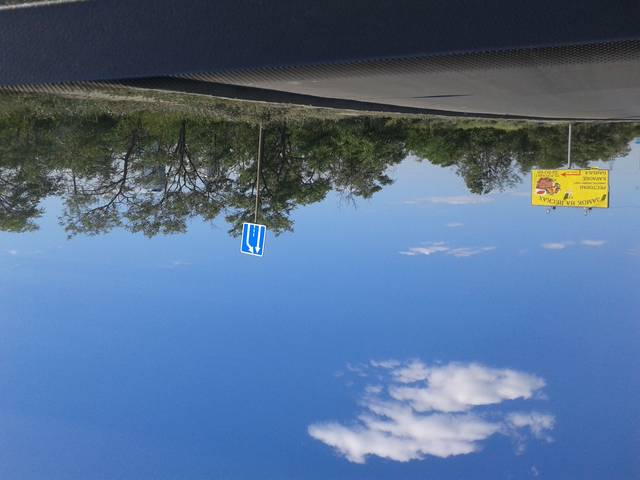
Region: Russia
Coordinates: 48.741, 44.525